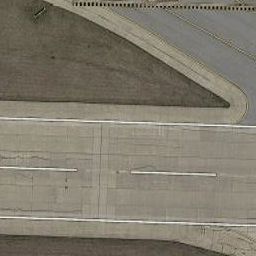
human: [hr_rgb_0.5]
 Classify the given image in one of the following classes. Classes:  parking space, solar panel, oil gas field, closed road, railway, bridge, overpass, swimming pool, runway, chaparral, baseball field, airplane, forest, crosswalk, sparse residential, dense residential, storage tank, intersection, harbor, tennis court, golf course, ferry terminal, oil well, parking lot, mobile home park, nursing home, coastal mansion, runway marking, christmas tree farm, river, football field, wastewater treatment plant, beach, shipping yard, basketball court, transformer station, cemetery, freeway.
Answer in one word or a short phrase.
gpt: runway